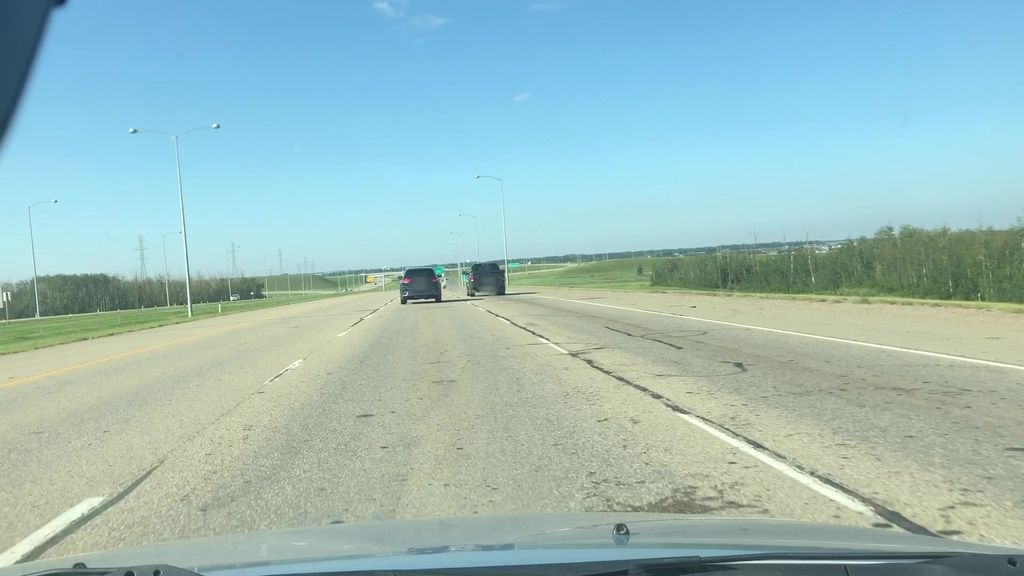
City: edmonton